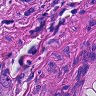
Metastatic tissue present: yes